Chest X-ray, AP view. Patient: 20 years old, sex M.
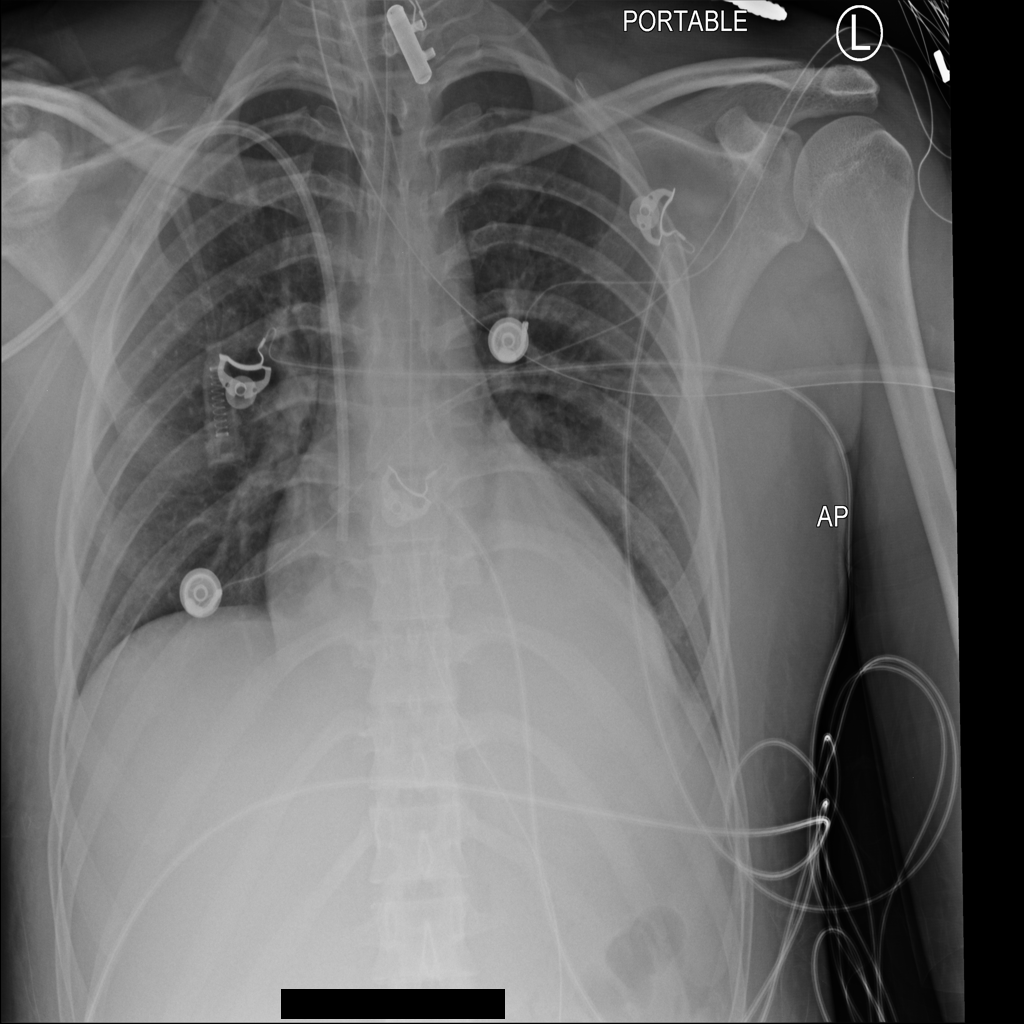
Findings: Atelectasis, Consolidation